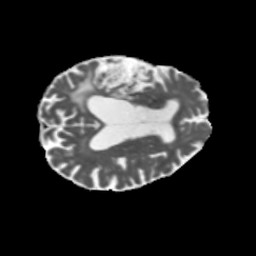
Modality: MD
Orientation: axial
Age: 68
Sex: male
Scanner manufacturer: siemens
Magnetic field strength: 3 T
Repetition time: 5.47 s
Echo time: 0.0854 s